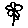
Label: flower